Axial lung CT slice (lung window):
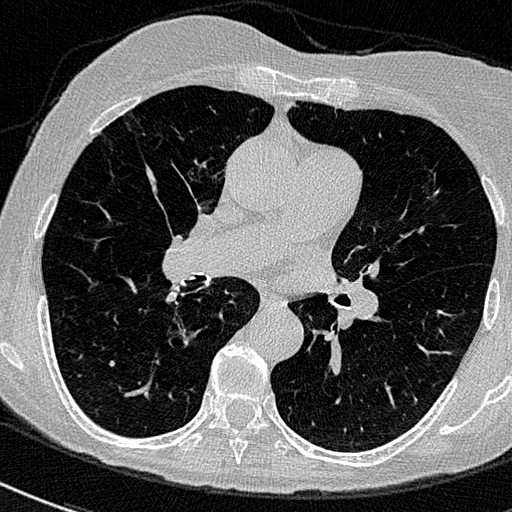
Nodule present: no